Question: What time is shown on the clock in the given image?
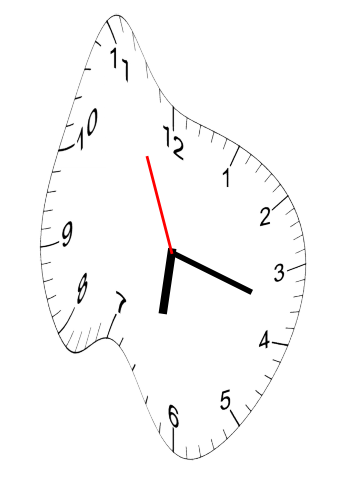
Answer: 06:17:56